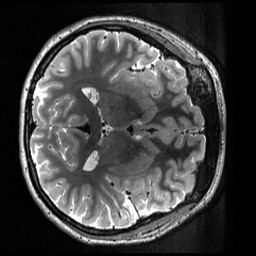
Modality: T2w
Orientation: axial
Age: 20
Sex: female
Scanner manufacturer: siemens
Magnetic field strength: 3 T
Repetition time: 3.2 s
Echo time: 0.566 s